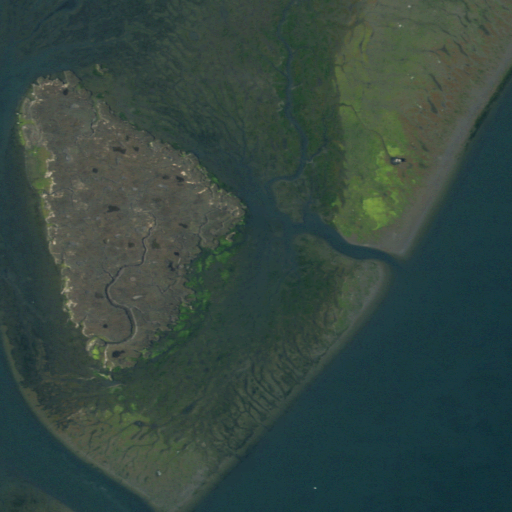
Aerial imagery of cape in California named West Point containing open water and herbaceous wetlands